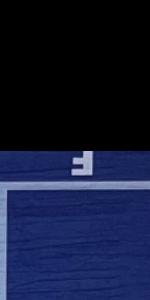
Label: Empty